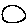
Label: circle